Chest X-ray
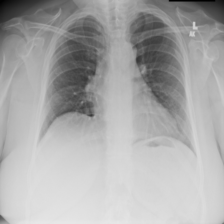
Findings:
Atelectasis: negative
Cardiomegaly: negative
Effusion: negative
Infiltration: negative
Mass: negative
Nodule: negative
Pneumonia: negative
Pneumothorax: negative
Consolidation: negative
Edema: negative
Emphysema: negative
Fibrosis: negative
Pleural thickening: negative
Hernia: negative